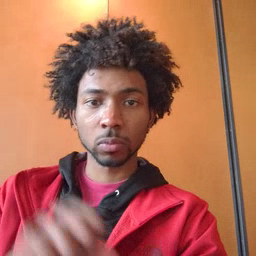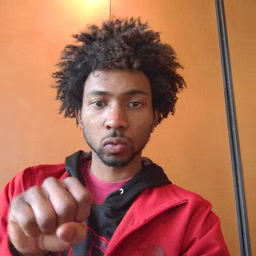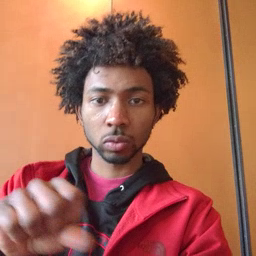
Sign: shoe